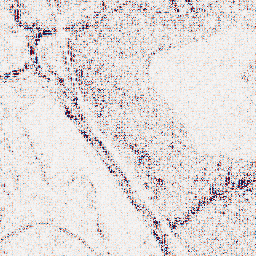
Category: wavelet
Decomposition family: wavelet_biorthogonal
Decomposition parameters: wavelet: bior4.4
level: 1
Upsampling method: bilinear
Upsampling parameters: scale: 2
Upsampling scale: 2